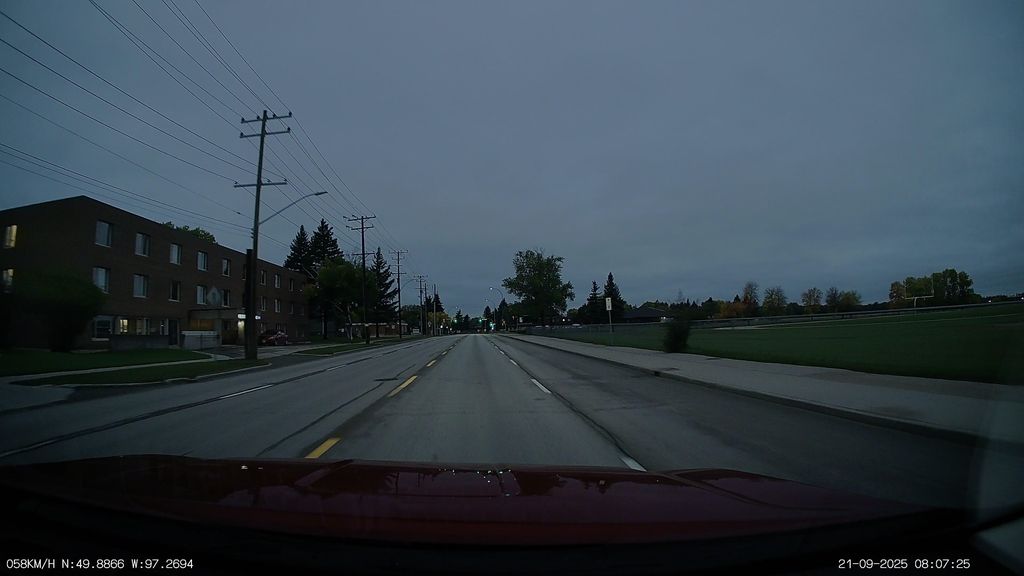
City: winnipeg